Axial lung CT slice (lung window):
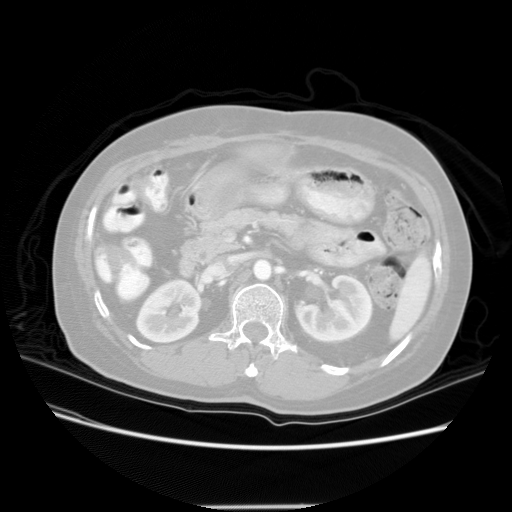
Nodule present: no